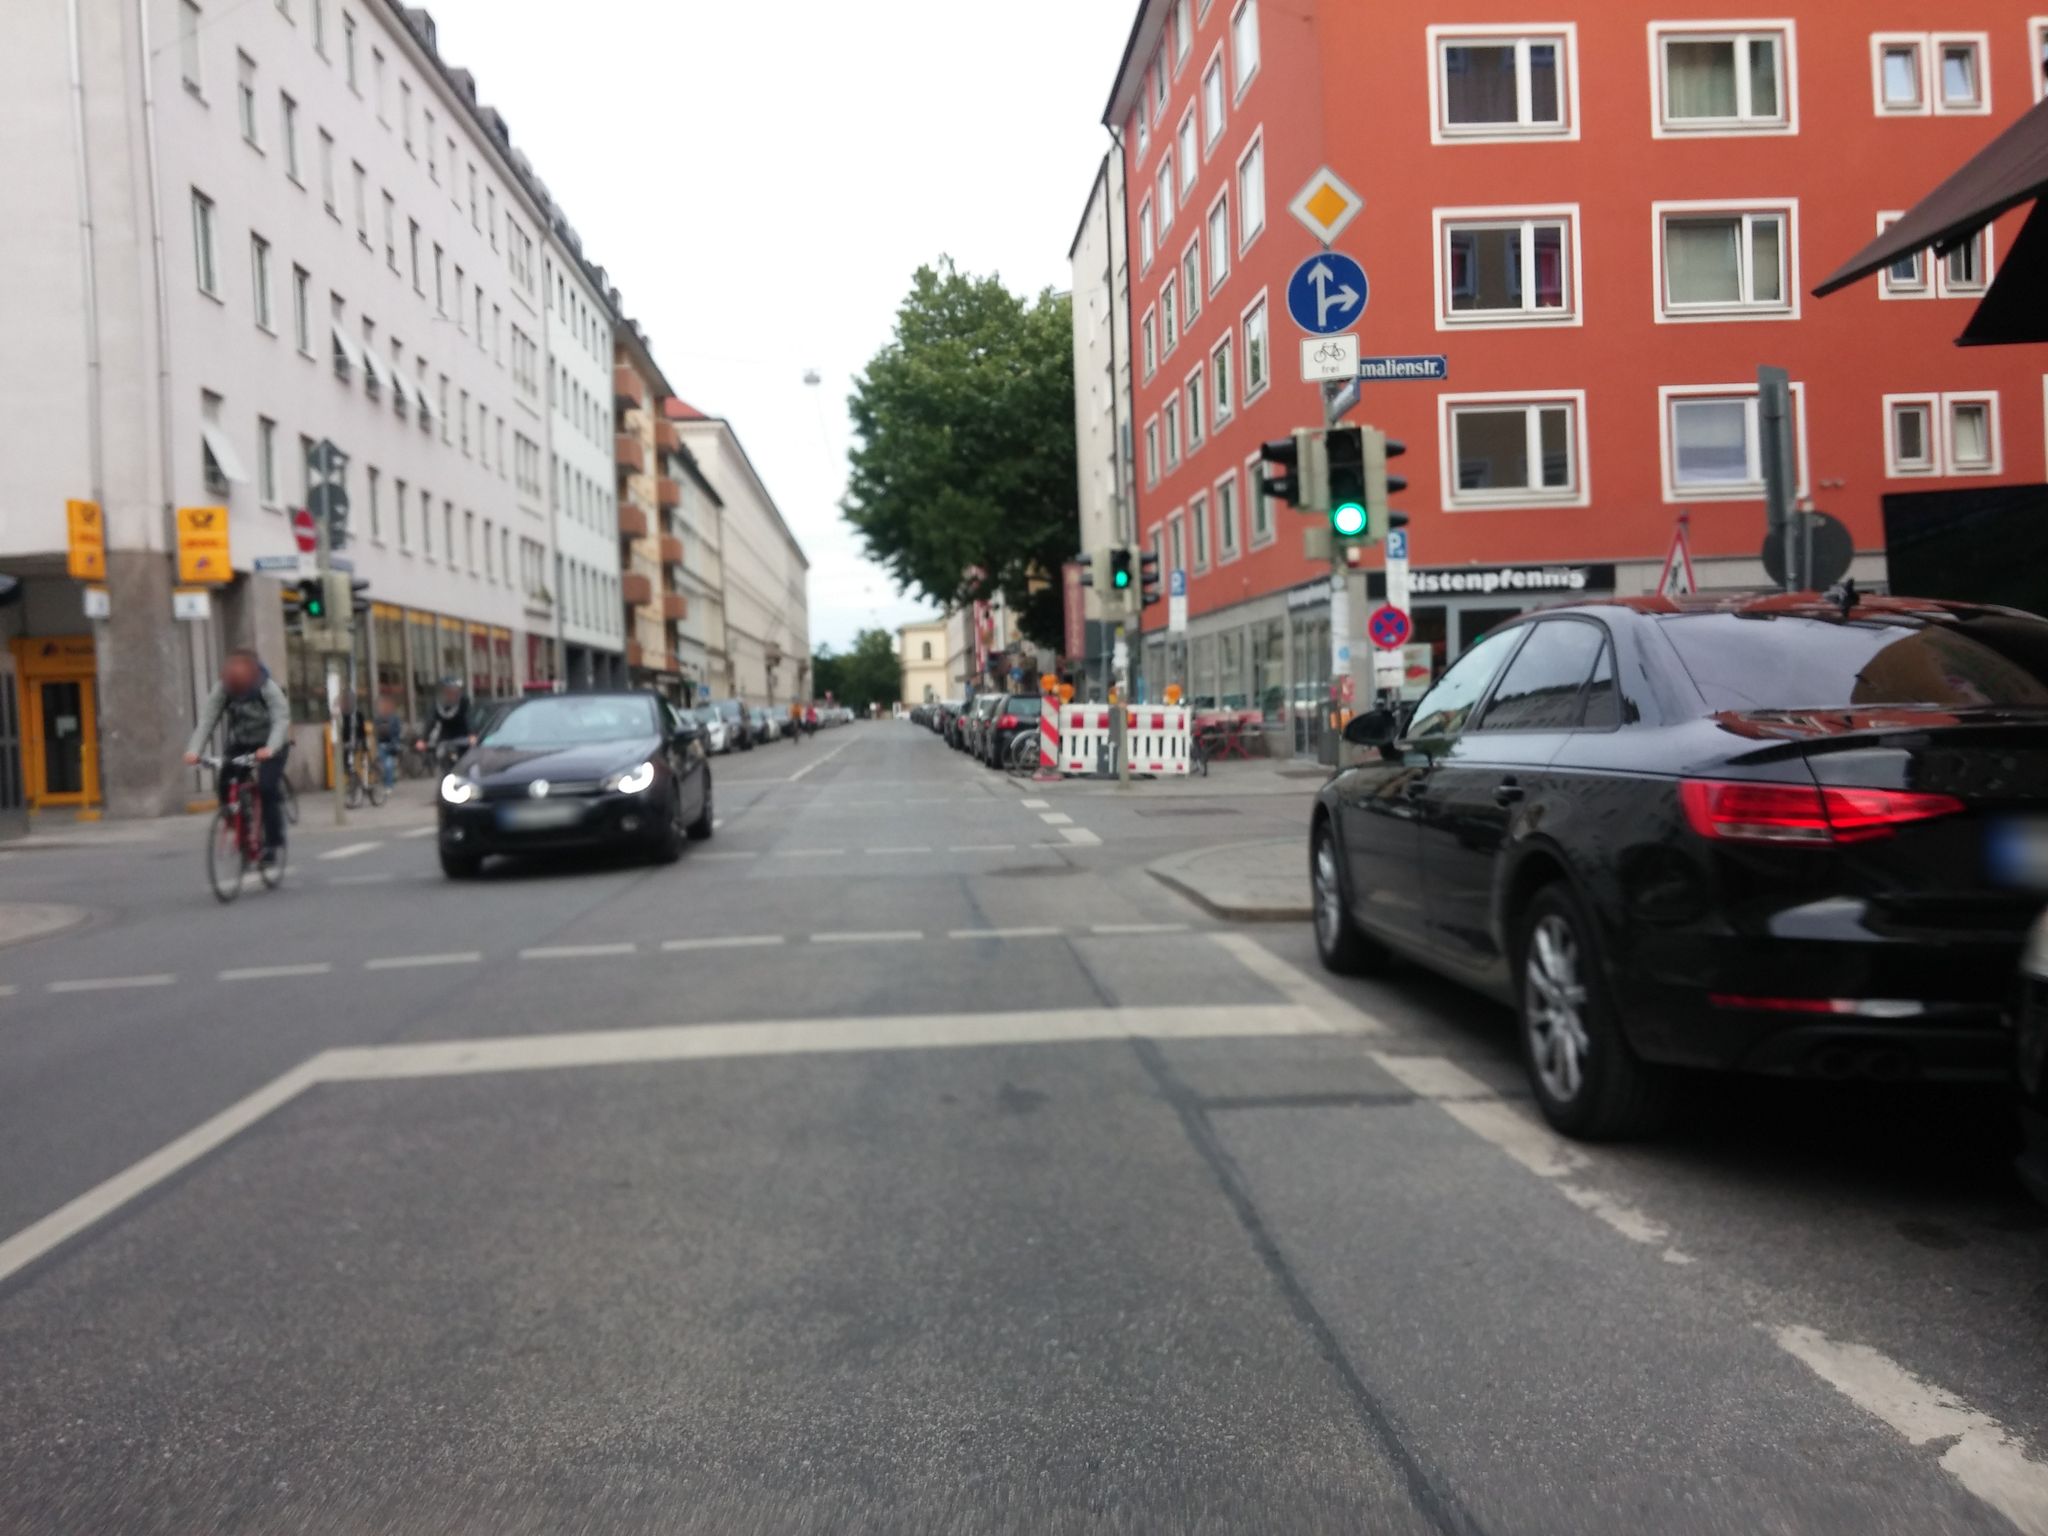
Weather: clear
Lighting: day
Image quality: good
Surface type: driving surface
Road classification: footway
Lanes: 2
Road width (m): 2
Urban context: urban centre
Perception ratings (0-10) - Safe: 4.12, Lively: 9.2, Beautiful: 6.63, Boring: 2.48, Depressing: 6.43, Wealthy: 8.46